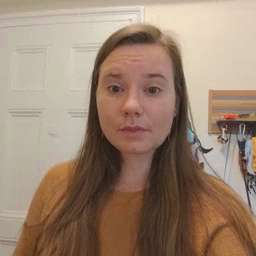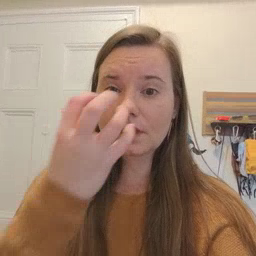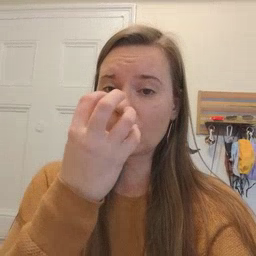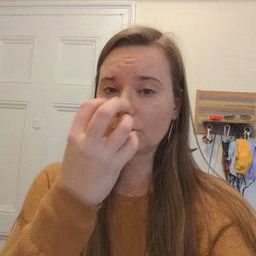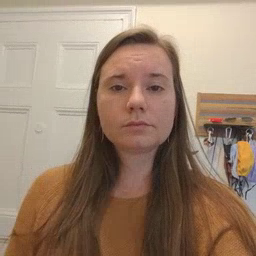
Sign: clown